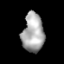
Tissue: lung
Cell type: Endothelial cells
Senescence score: 0.2192
Nuclear area (px): 826
Mean DAPI intensity: 168.414